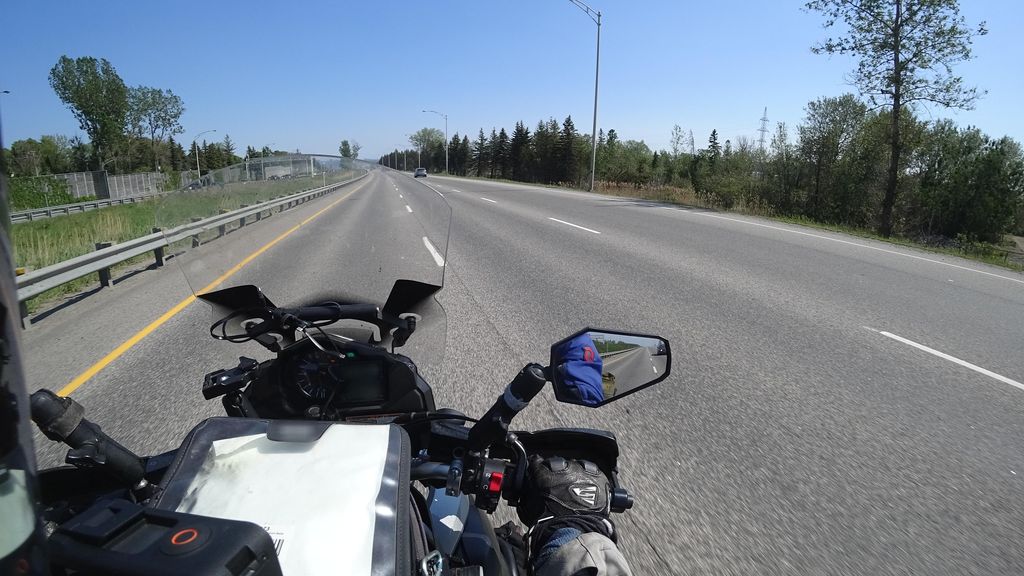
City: quebec_city